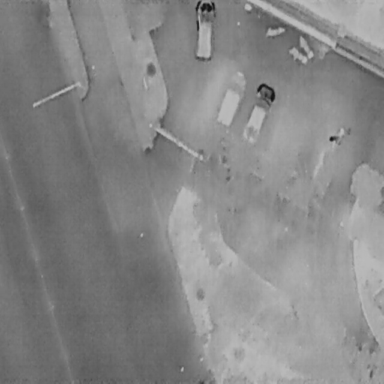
There are eight objects shown in the infrared image, including three Cars, a Person, and four Bicycles.